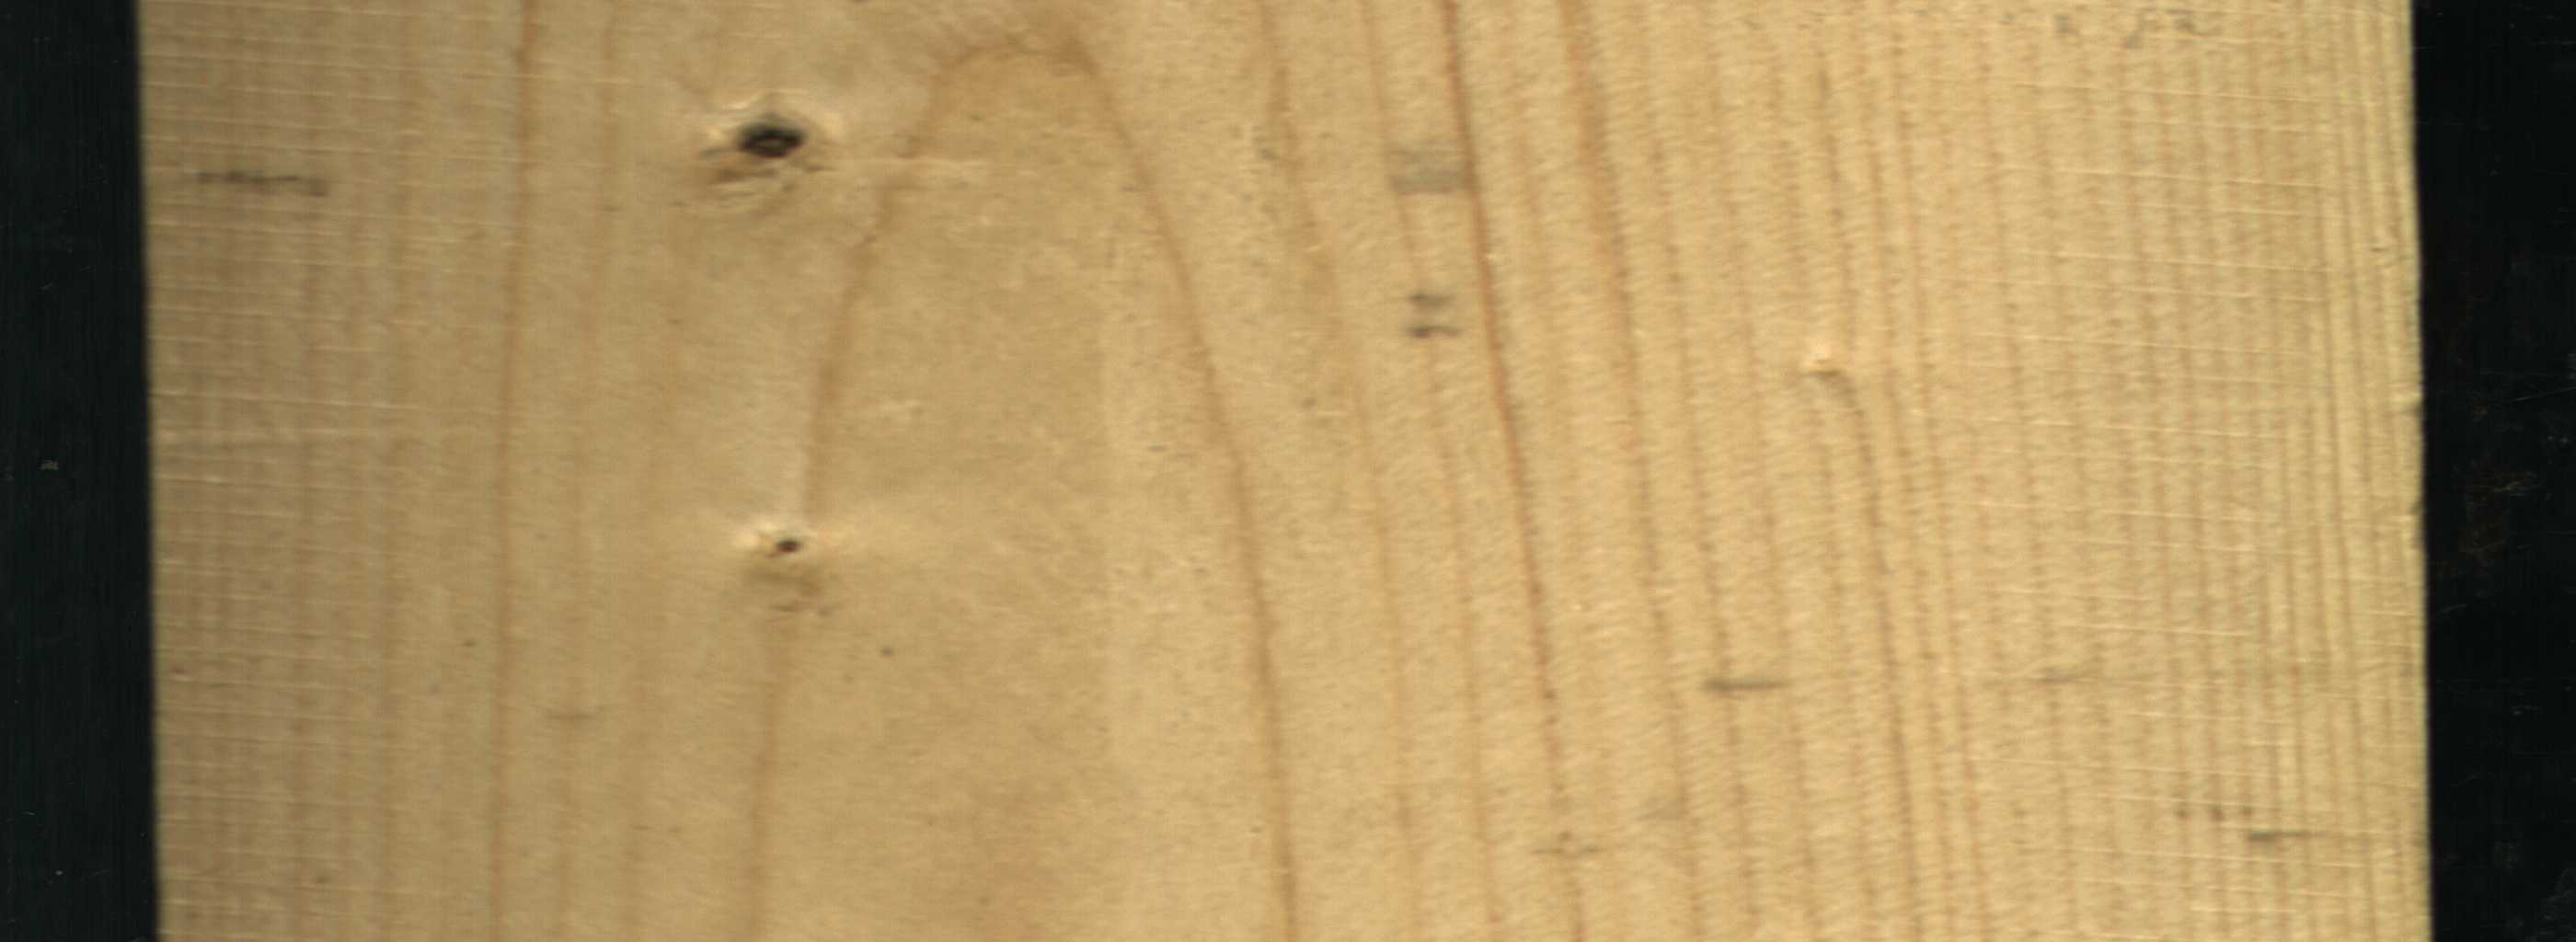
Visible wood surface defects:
Dead_Knot
Live_Knot